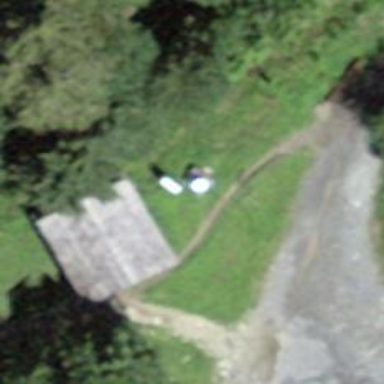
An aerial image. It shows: Toilets.